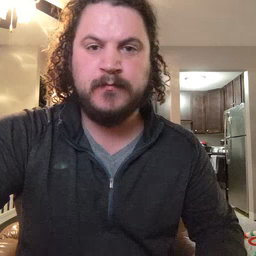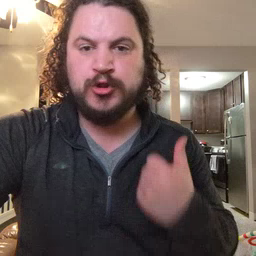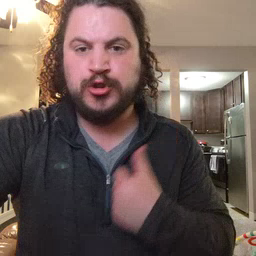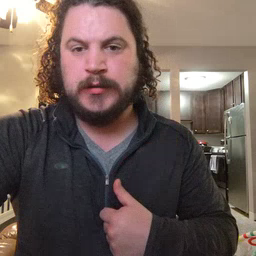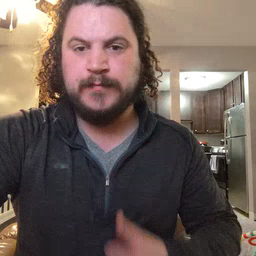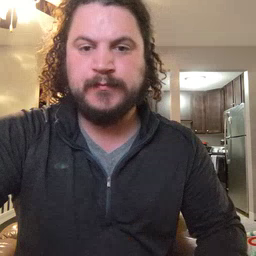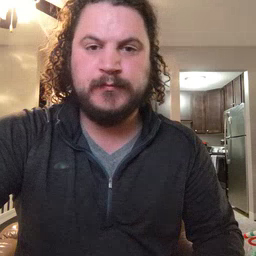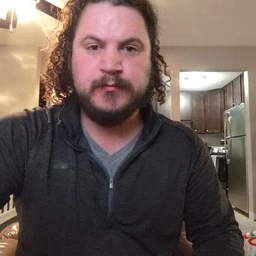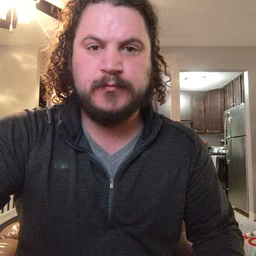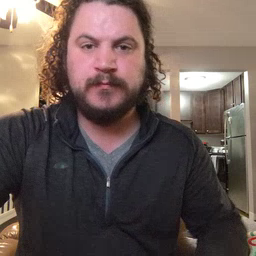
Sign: jacket